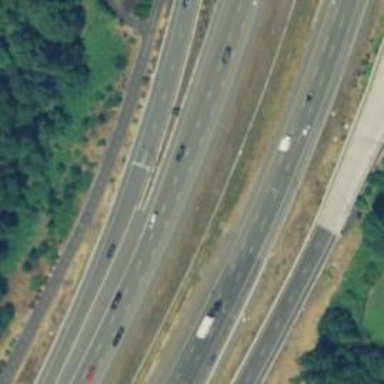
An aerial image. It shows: Asphalt motorway.